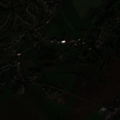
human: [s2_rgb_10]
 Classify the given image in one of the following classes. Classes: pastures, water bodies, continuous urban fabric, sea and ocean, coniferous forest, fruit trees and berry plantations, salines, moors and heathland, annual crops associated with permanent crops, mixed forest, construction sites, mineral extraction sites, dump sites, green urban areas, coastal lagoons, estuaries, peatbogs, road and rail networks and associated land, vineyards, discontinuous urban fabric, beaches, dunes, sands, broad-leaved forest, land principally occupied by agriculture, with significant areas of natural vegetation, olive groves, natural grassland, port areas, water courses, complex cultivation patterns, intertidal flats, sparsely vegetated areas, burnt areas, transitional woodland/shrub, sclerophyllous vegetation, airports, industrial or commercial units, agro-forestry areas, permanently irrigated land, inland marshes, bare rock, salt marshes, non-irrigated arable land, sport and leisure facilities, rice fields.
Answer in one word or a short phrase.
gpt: discontinuous urban fabric, non-irrigated arable land, complex cultivation patterns, broad-leaved forest